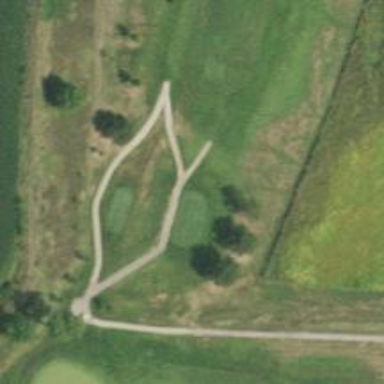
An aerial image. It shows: Service road designated as golf cart path.